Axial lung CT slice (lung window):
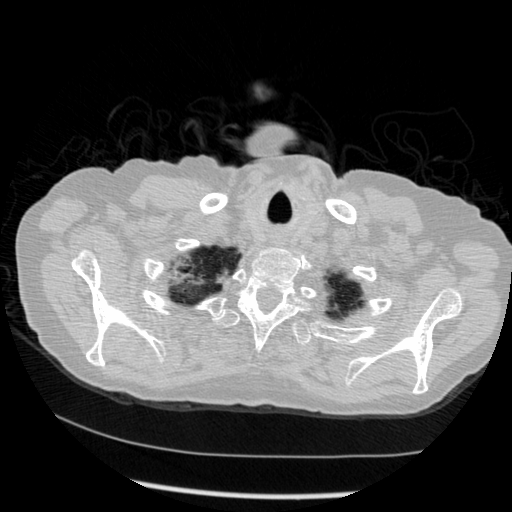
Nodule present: no